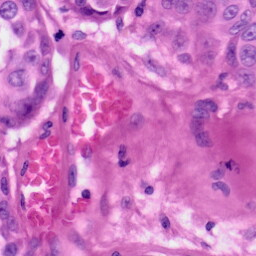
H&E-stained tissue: Skin